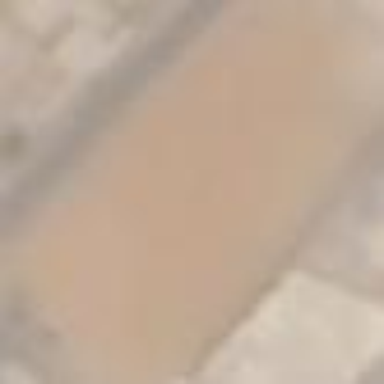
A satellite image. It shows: Dirt soccer pitch for leisure activities.